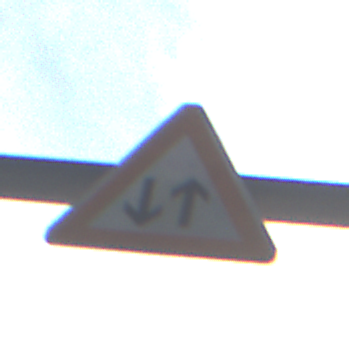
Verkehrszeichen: Gegenverkehr
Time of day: MorningAfternoon
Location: Outdoor (Urban)
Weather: PartlyCloudy
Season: NotSpecified
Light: Natural